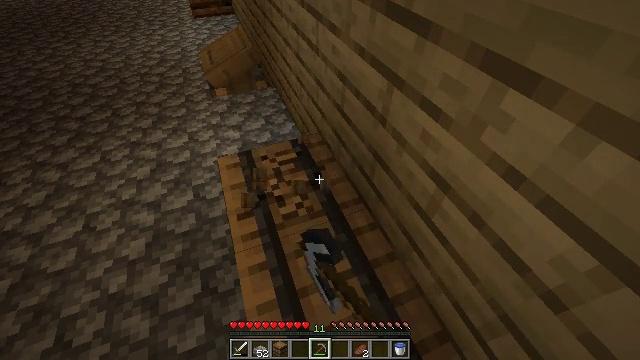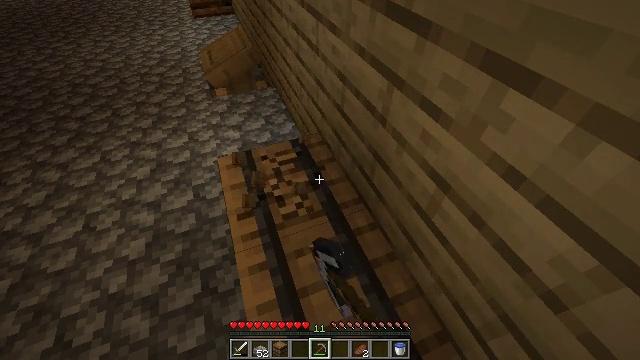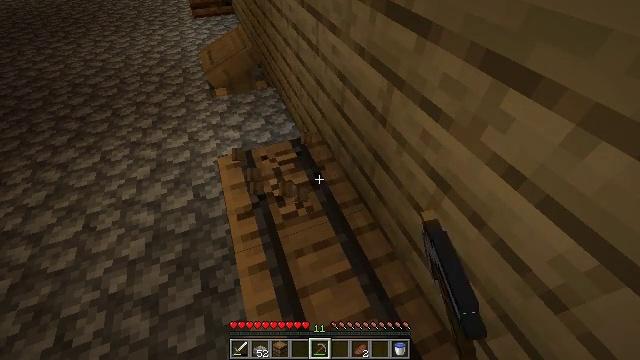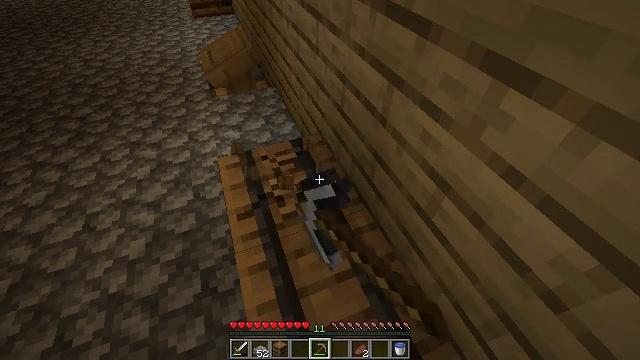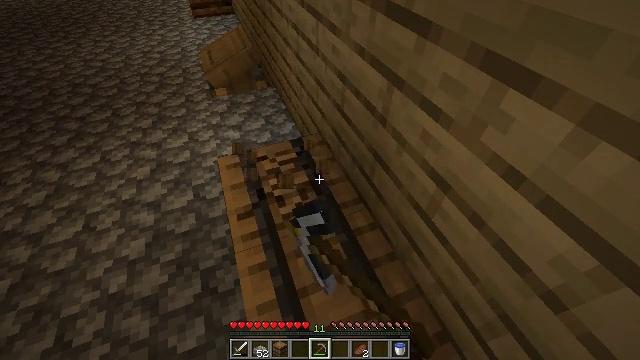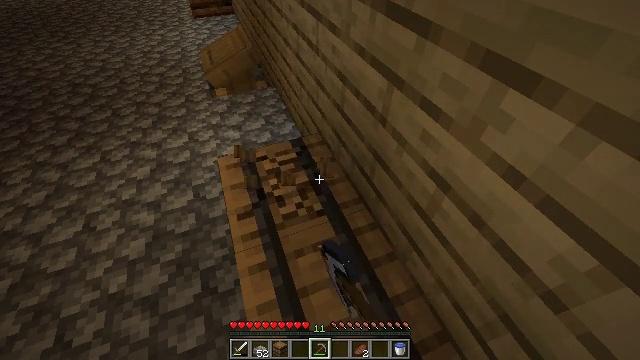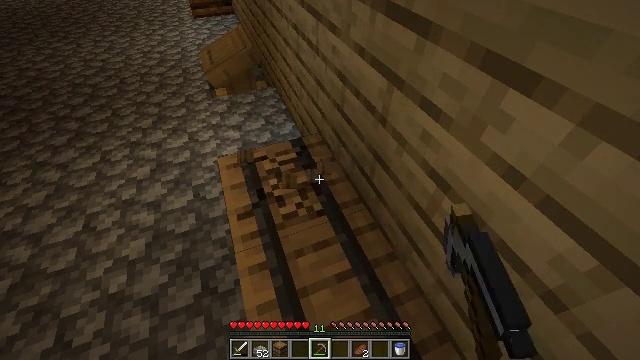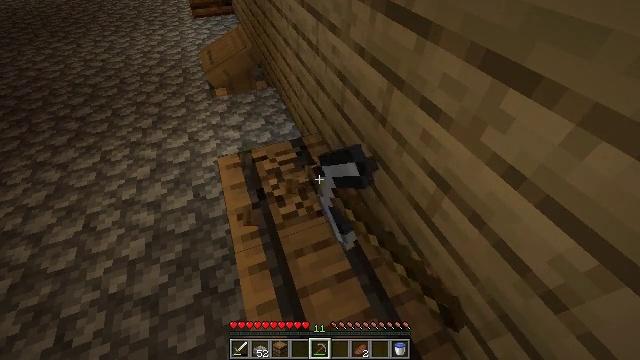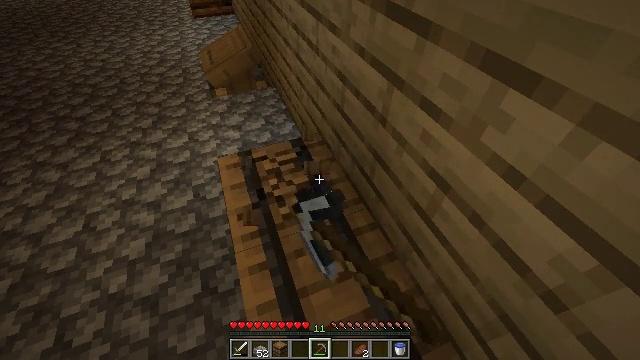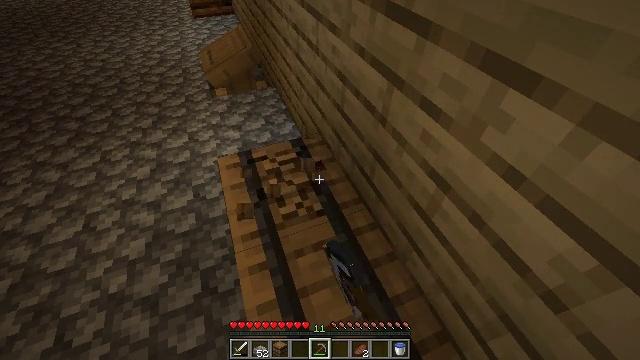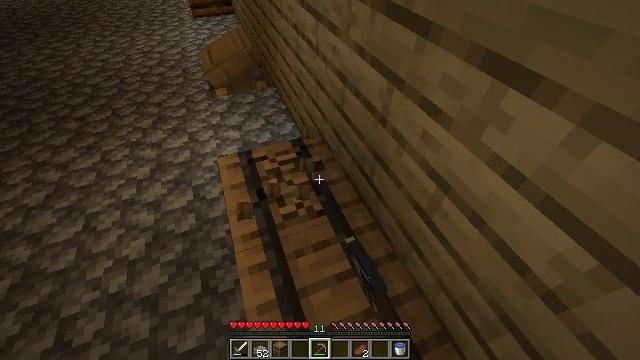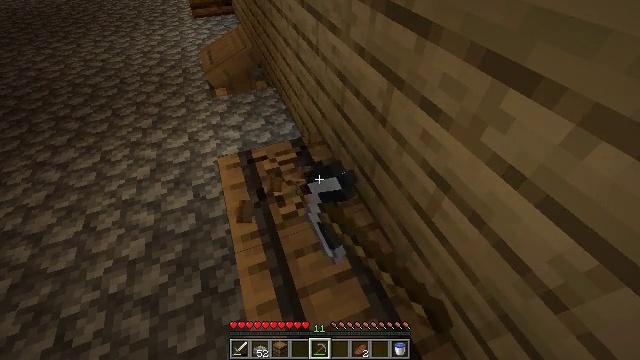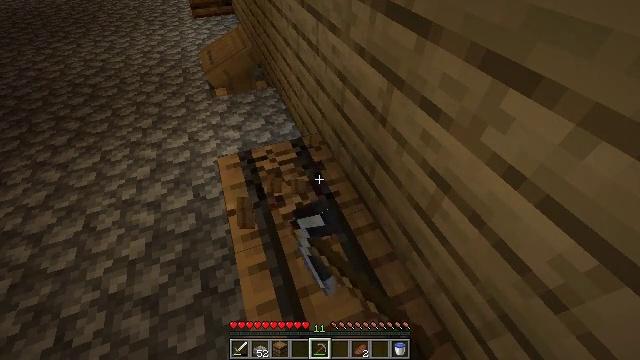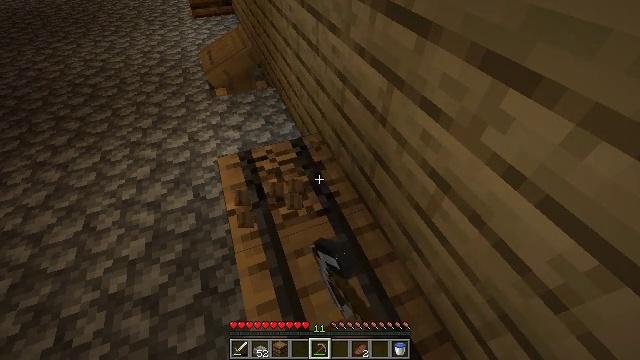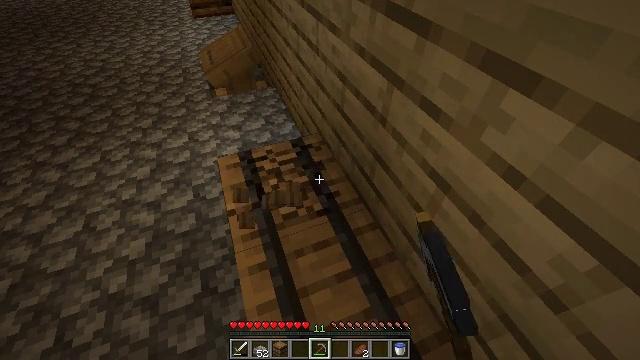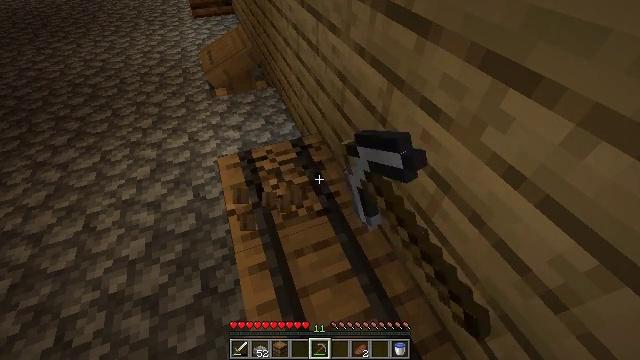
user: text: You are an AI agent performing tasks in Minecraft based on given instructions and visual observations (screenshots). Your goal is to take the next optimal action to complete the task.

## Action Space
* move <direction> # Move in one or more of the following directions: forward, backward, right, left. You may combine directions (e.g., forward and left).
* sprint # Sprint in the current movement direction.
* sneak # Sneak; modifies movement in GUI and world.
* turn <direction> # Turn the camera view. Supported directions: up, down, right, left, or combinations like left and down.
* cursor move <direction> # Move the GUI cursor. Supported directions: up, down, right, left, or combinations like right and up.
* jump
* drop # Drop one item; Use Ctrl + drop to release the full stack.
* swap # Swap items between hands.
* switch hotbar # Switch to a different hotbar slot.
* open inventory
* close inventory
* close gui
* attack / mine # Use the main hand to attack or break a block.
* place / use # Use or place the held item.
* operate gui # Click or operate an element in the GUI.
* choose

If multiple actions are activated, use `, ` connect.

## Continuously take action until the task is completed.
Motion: motion action
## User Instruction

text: Mine the barrel to retrieve its items.
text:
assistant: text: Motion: attack / mine
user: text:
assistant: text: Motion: attack / mine
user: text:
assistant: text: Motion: attack / mine
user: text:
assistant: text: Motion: attack / mine
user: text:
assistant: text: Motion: attack / mine
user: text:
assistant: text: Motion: attack / mine
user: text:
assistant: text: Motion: attack / mine
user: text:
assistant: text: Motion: attack / mine
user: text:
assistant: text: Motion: attack / mine
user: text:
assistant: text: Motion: attack / mine
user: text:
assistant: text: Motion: attack / mine
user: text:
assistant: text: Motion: attack / mine
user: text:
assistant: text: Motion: attack / mine
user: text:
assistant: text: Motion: attack / mine
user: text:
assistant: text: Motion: attack / mine
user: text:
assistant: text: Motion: attack / mine
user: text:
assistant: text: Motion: attack / mine
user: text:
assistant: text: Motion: attack / mine
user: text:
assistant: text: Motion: attack / mine
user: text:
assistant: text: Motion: attack / mine
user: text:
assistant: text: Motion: attack / mine
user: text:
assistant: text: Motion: attack / mine
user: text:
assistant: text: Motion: attack / mine
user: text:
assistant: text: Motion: attack / mine
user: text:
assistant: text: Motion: attack / mine
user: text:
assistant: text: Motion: attack / mine
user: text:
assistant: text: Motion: attack / mine
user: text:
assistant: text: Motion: attack / mine
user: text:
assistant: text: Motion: attack / mine
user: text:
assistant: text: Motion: attack / mine